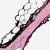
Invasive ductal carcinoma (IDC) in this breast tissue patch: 0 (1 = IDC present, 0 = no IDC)